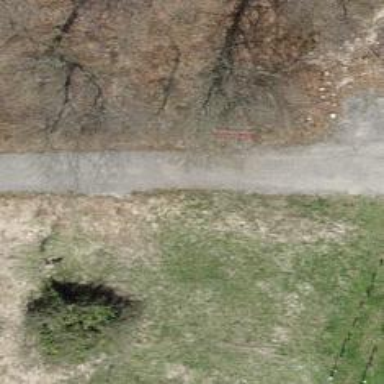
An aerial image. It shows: Bench.